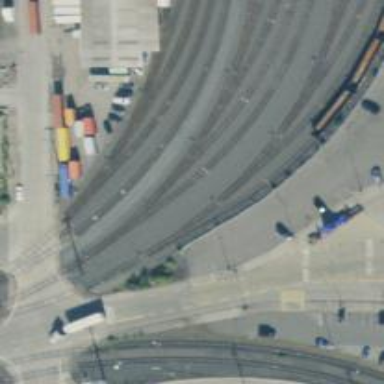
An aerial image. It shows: Railway yard used for servicing trains.